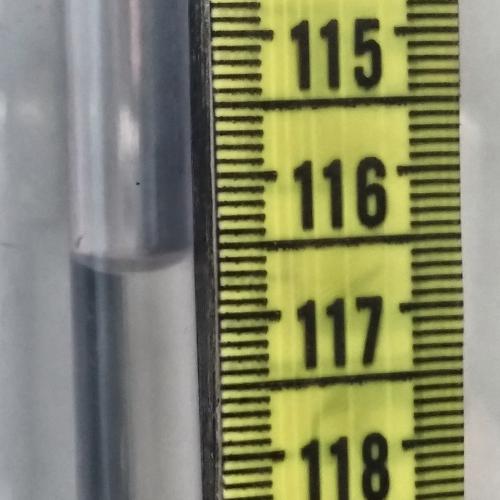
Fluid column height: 116.6 cm